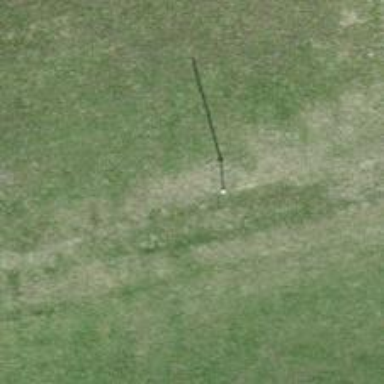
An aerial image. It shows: Minor power line.